Field crop: tomato
Growth stage: 1
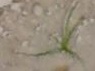
Species: cyperus